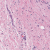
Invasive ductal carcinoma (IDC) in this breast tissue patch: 0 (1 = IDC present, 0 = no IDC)